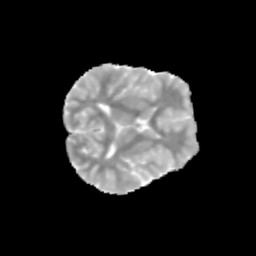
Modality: MD
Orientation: axial
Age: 11
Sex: male
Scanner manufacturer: siemens
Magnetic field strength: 3 T
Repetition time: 3.8 s
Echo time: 0.07 s